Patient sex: F
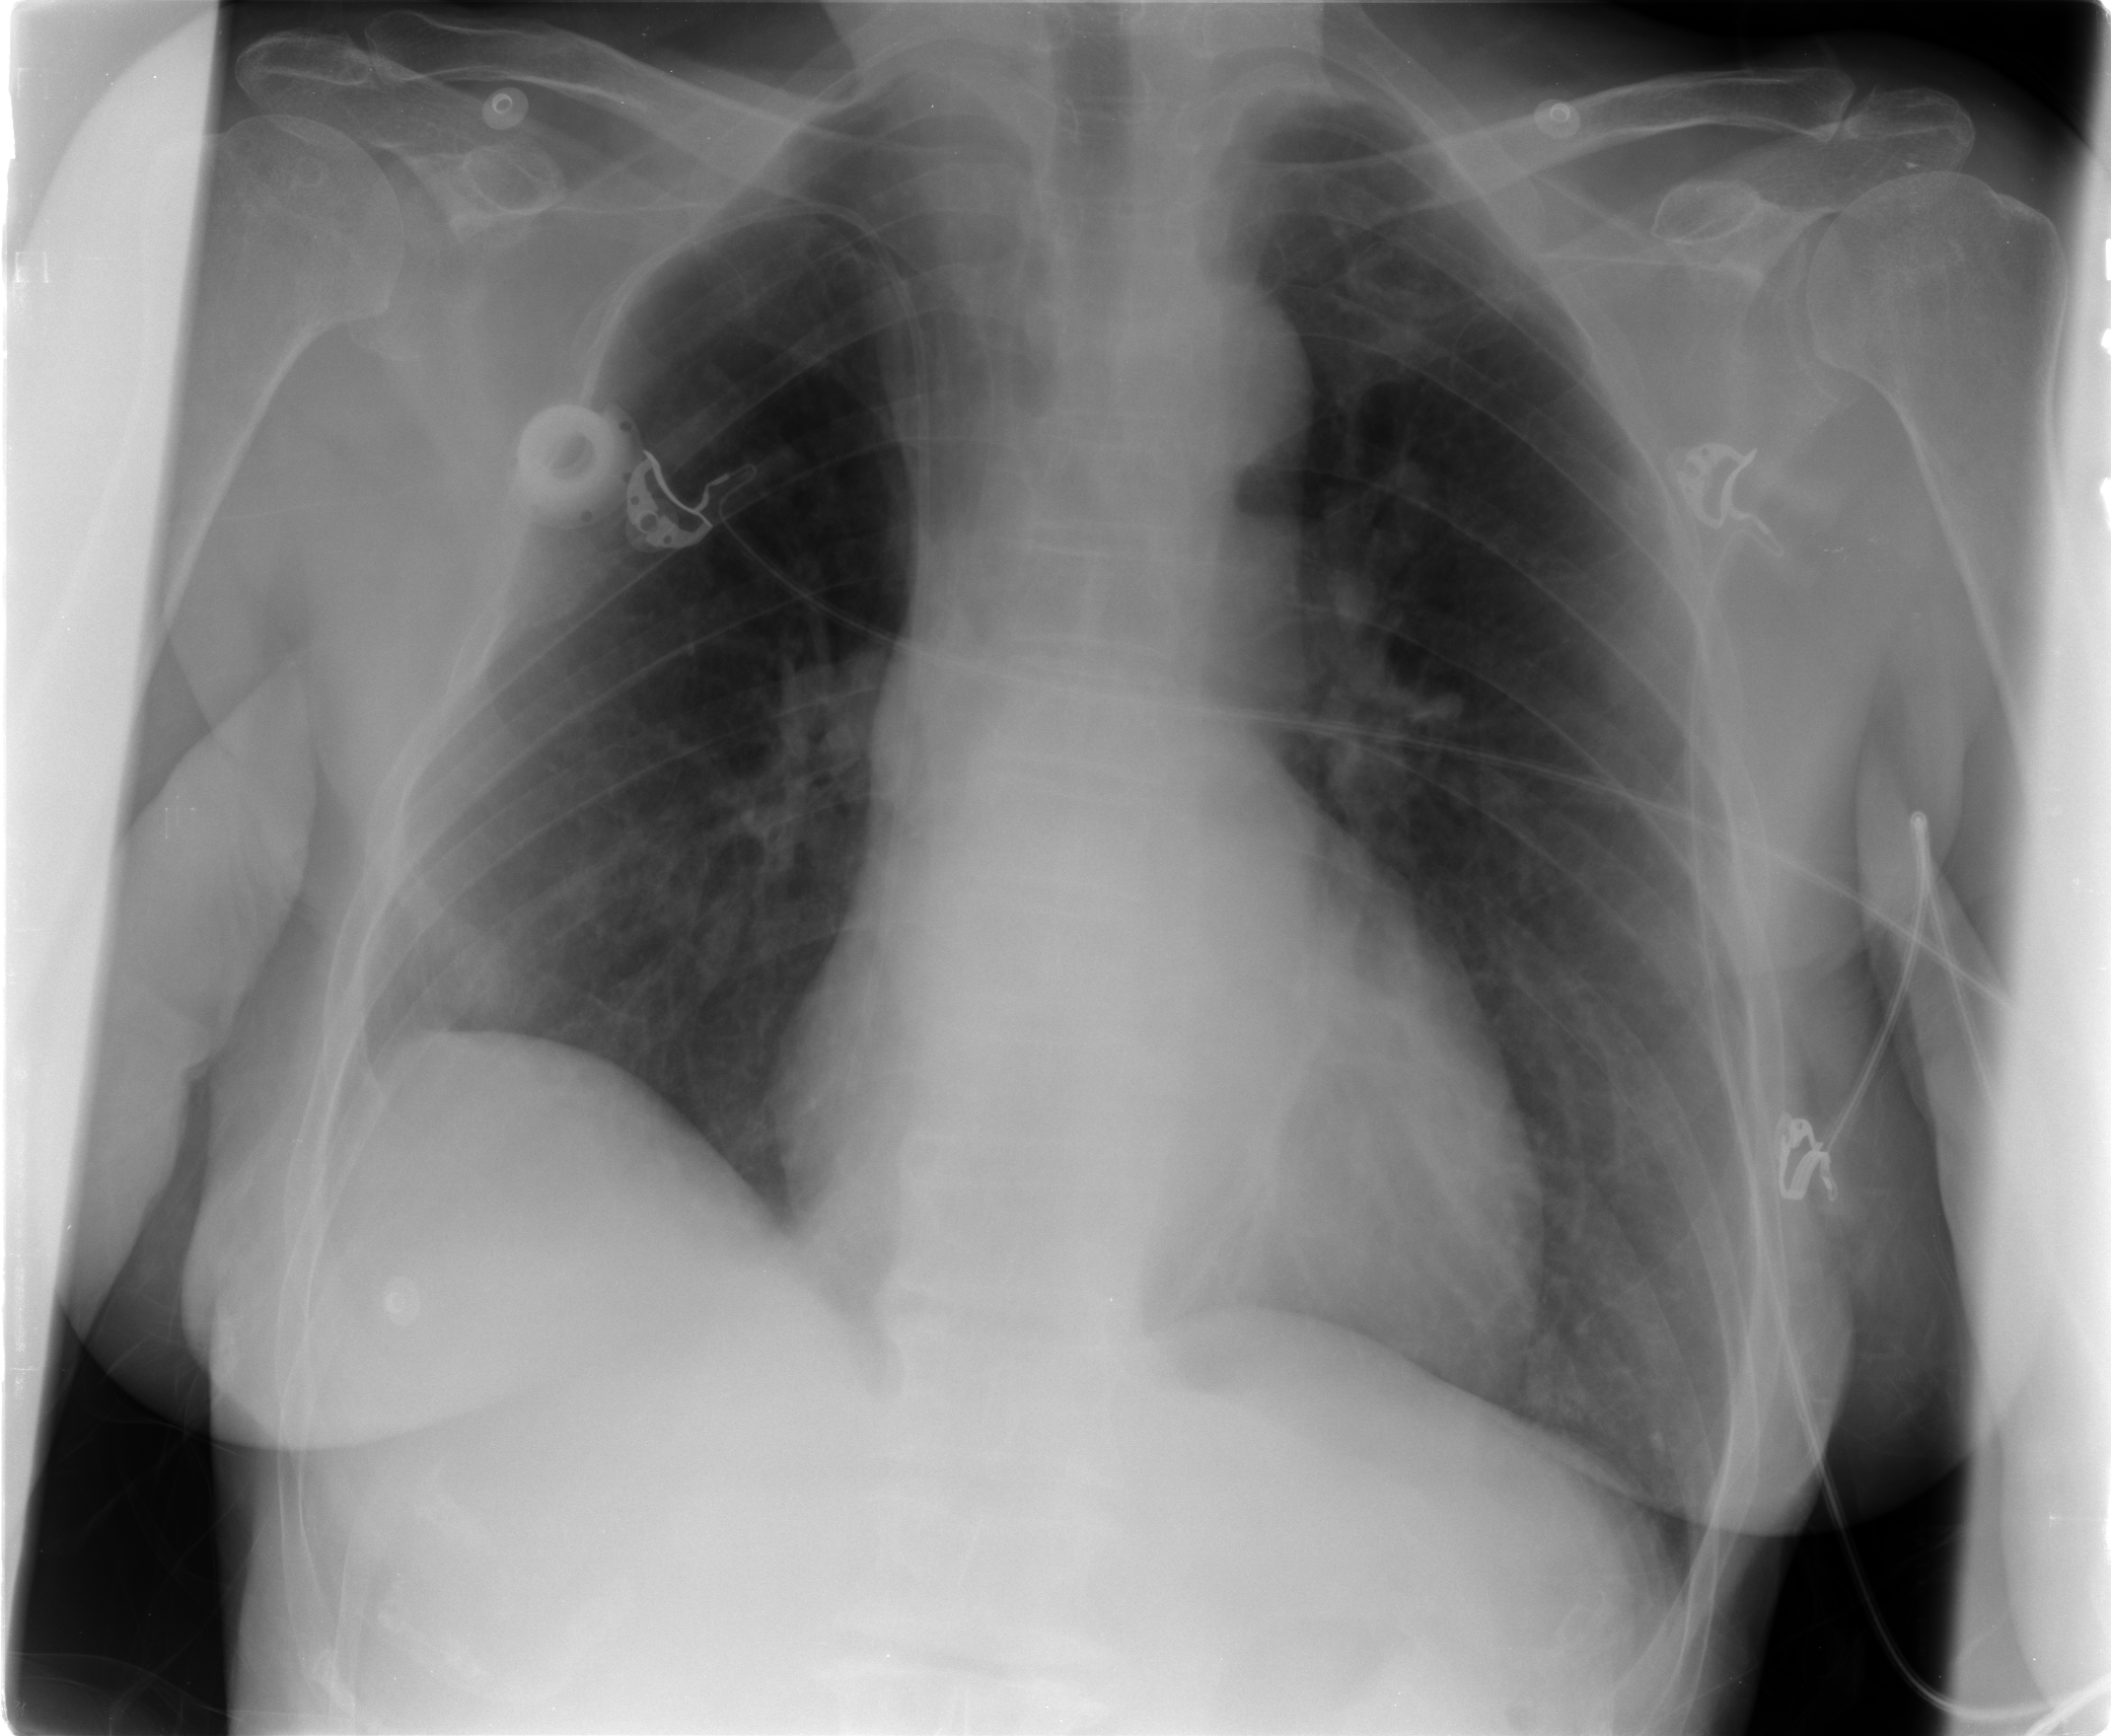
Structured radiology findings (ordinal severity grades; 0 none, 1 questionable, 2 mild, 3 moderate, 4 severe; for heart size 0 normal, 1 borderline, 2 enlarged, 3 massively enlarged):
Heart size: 1
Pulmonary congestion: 0
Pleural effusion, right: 0
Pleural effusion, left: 0
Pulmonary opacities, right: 0
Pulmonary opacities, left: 0
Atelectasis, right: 1
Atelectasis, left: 0